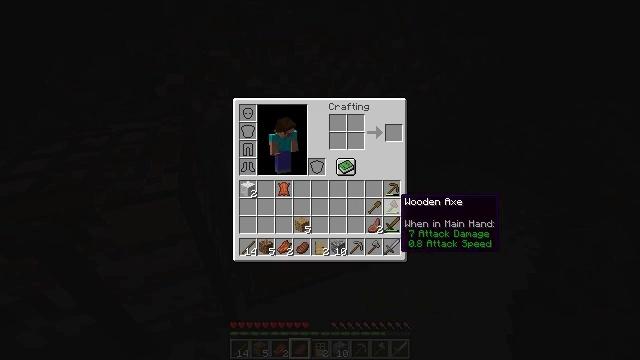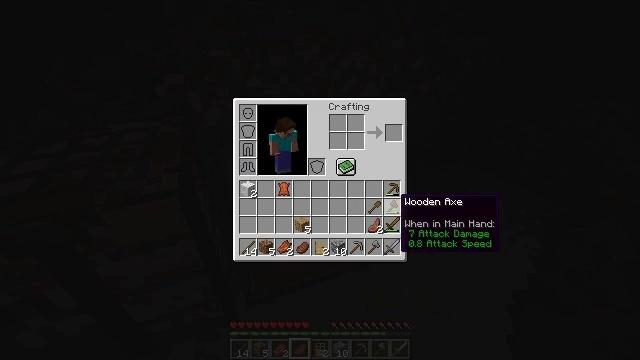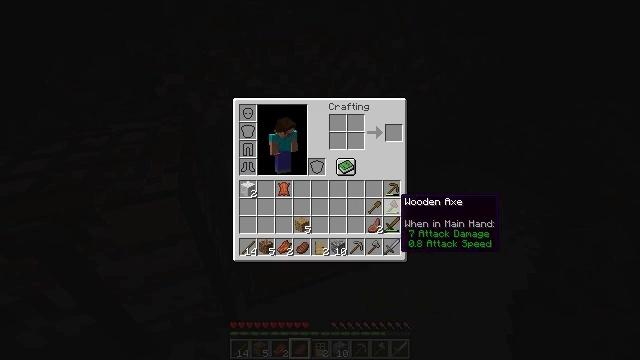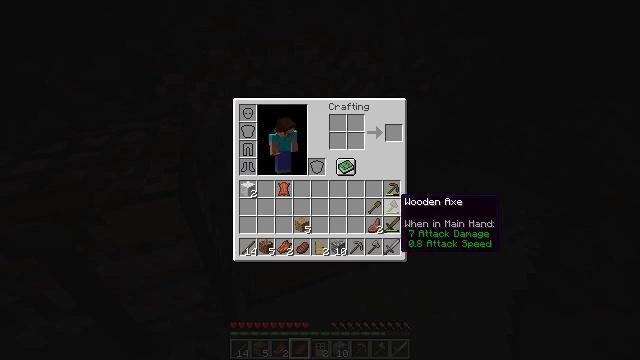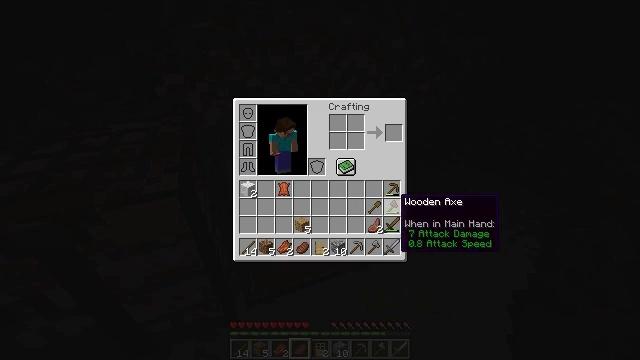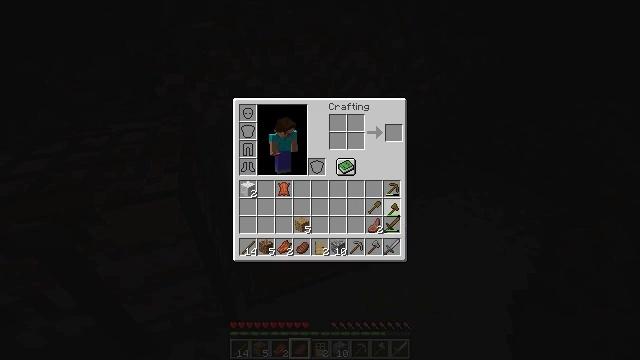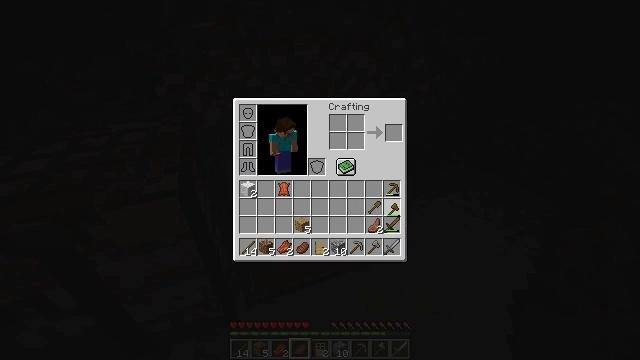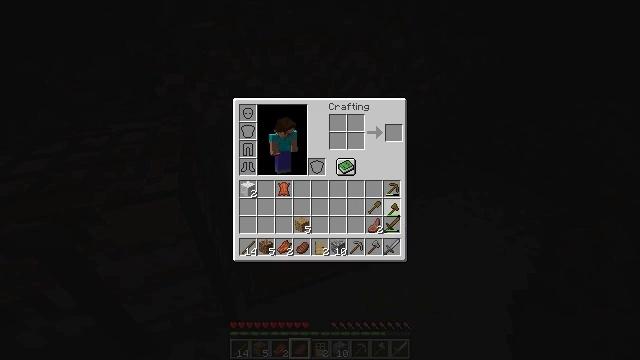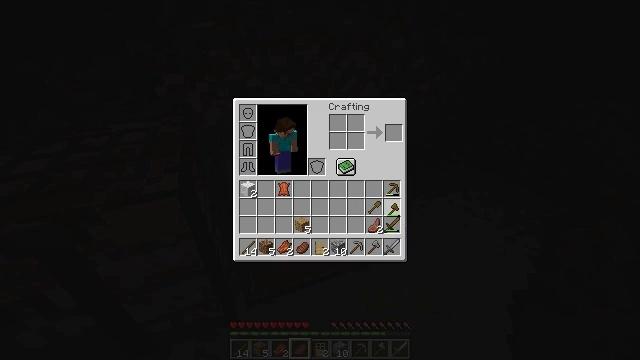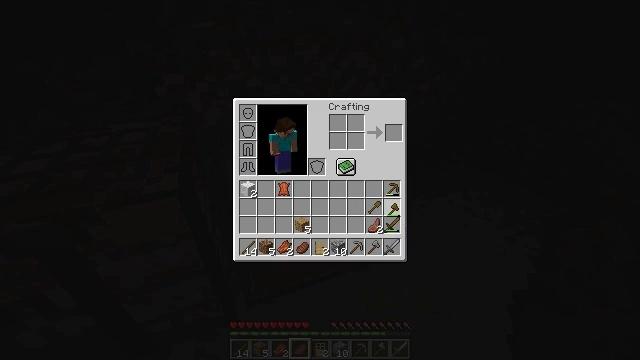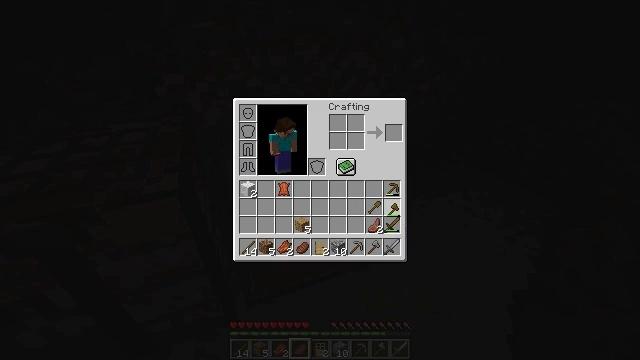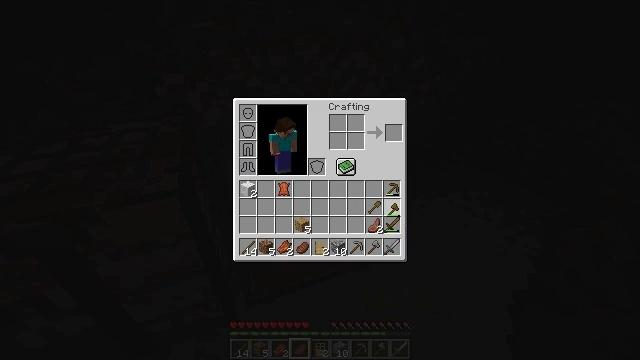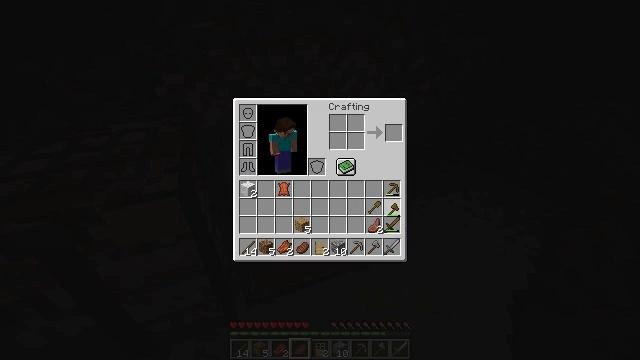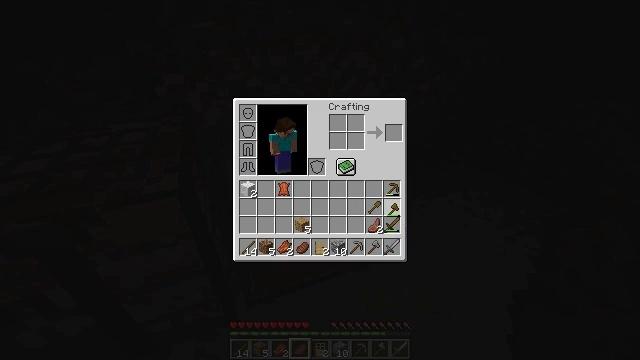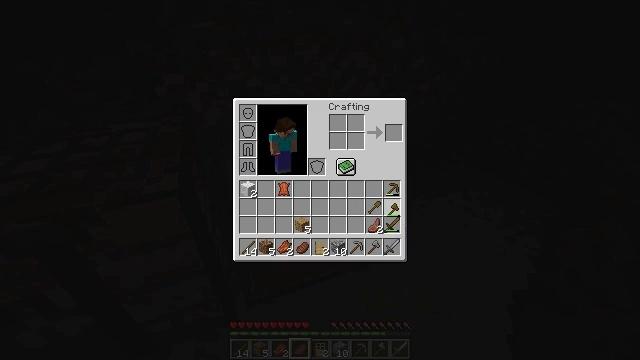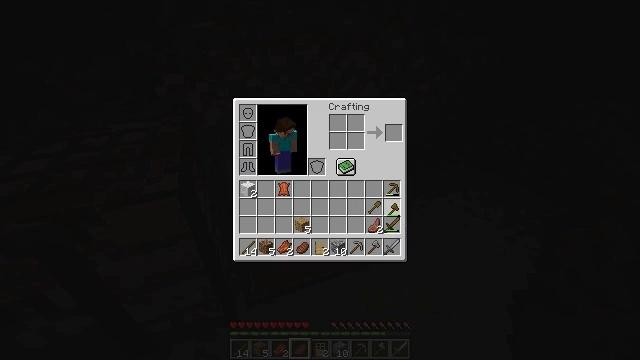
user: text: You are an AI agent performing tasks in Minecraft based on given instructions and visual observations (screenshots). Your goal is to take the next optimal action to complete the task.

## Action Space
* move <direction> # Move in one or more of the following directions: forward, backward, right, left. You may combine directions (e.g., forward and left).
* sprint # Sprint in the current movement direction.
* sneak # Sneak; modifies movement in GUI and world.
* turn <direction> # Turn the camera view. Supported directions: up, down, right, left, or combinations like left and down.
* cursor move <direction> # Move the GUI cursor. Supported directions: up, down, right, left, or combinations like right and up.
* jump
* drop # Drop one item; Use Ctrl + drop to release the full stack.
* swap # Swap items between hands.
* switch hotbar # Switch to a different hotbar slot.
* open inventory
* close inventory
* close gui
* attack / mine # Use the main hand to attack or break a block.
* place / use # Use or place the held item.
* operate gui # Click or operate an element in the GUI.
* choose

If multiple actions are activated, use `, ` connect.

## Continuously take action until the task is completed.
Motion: motion action
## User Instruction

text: Combine sticks and cobblestone to craft a stone hoe.
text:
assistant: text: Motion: no_op
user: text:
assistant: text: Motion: no_op
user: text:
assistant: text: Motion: no_op
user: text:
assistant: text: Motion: no_op
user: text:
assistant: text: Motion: operate gui
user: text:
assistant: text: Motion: operate gui
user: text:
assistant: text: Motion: operate gui
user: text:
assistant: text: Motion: no_op
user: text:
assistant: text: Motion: no_op
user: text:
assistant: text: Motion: no_op
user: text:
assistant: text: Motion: no_op
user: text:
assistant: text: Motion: no_op
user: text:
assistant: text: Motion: no_op
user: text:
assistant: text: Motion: no_op
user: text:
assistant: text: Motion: no_op
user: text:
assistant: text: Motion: no_op
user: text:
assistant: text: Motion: no_op
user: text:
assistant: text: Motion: no_op
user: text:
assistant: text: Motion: no_op
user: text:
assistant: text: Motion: no_op
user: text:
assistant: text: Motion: no_op
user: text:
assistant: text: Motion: turn left
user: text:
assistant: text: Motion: no_op
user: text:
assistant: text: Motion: no_op
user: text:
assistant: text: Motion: turn left and down
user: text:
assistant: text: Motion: no_op
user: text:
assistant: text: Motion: no_op
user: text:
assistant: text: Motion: use / place
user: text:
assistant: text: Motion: use / place
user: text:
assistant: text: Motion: use / place